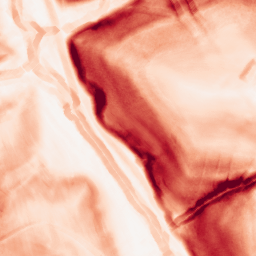
Category: morphological
Decomposition family: morphological_gradient
Decomposition parameters: size: 5
shape: diamond
Upsampling method: regularized
Upsampling parameters: scale: 4
lambda_reg: 0.001
Upsampling scale: 4